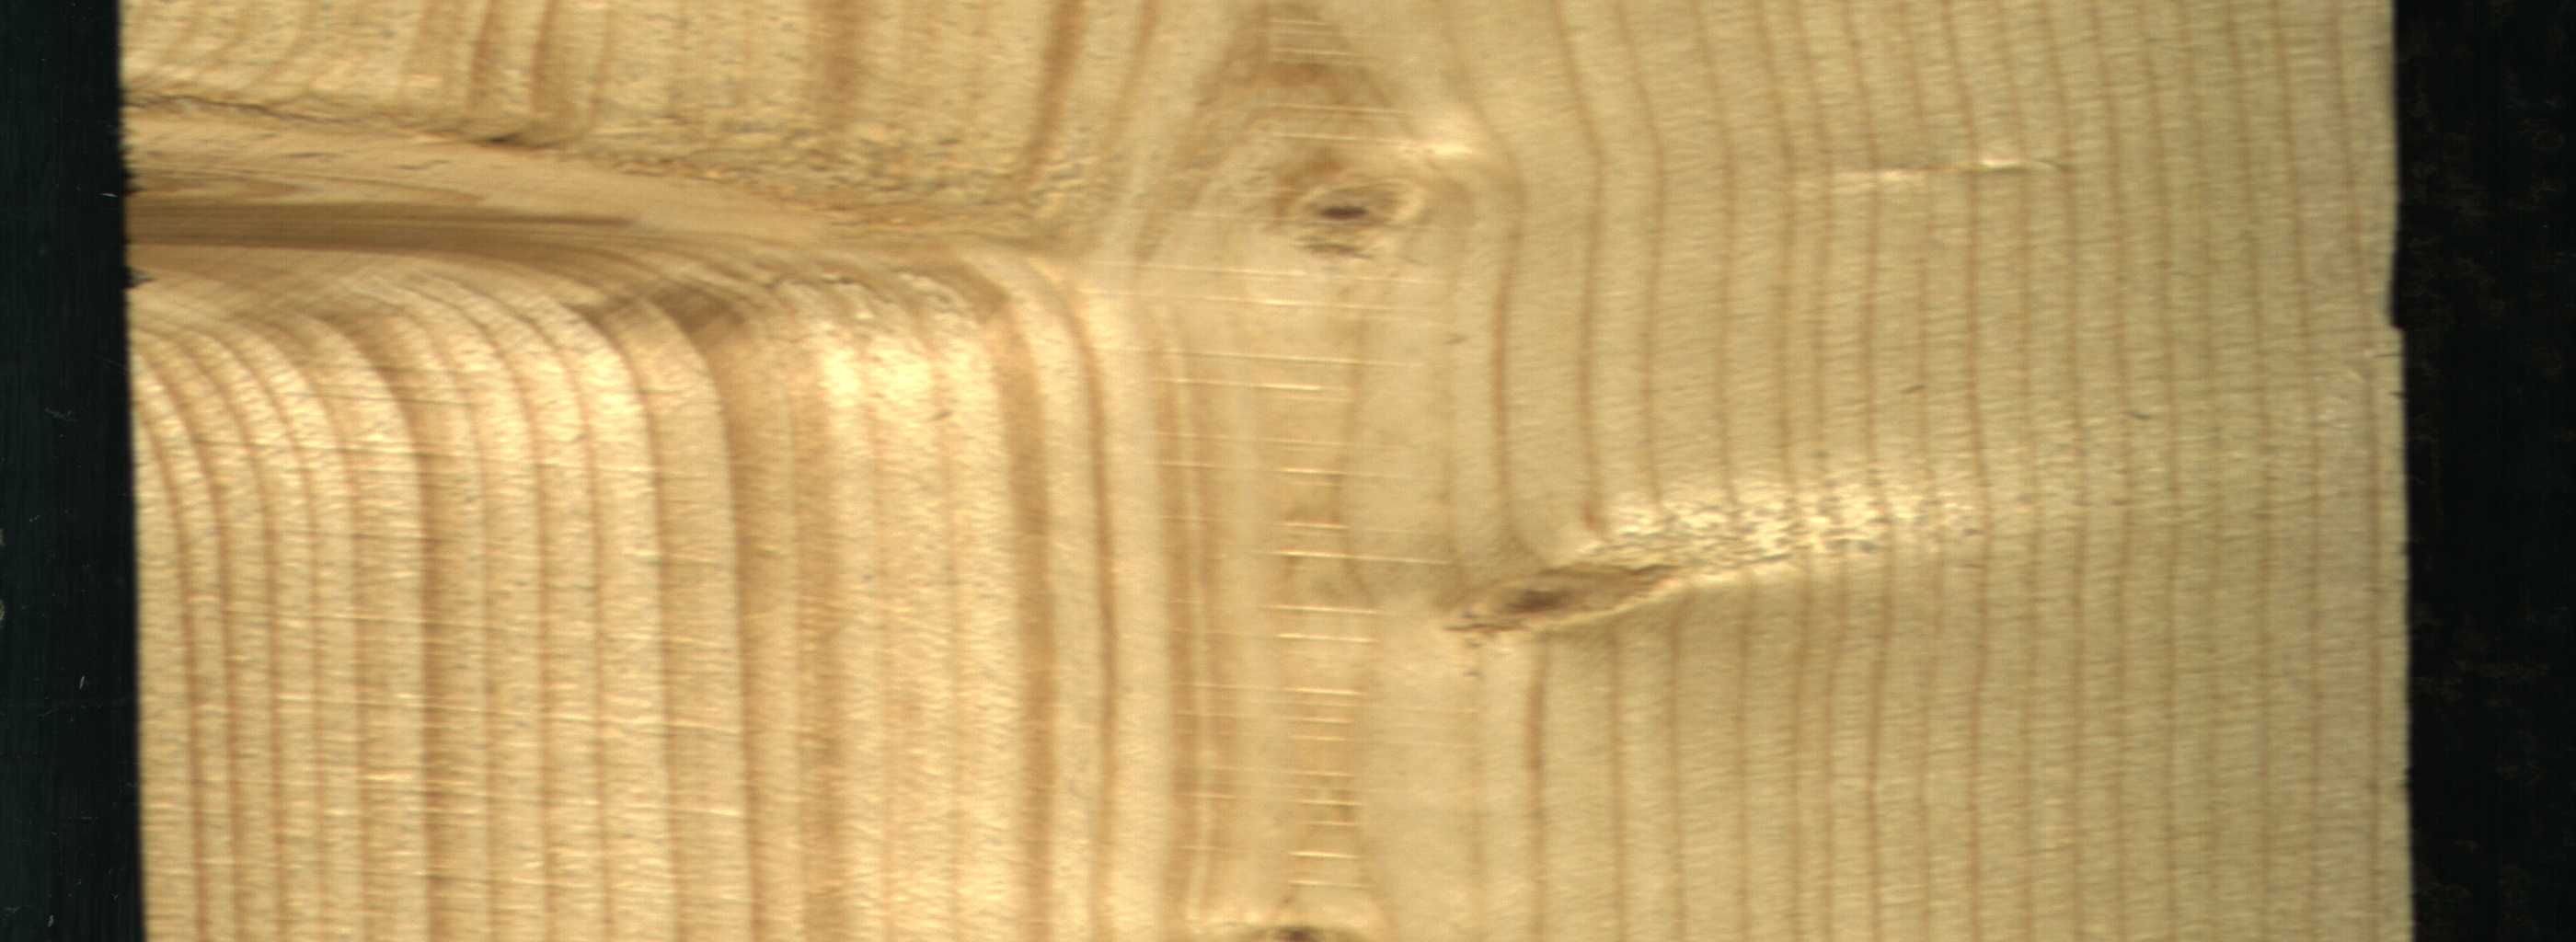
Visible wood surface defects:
Live_Knot
Live_Knot
Live_Knot
Live_Knot